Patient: sex F, age 68
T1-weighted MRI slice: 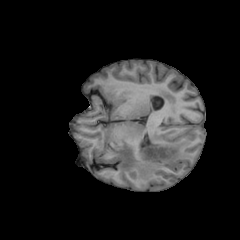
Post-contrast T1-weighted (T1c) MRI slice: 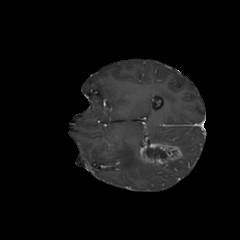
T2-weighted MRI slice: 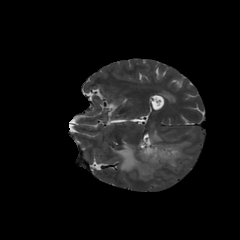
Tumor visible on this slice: yes
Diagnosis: Glioblastoma, IDH-wildtype
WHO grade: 4